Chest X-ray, PA view. Patient: 49 years old, sex M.
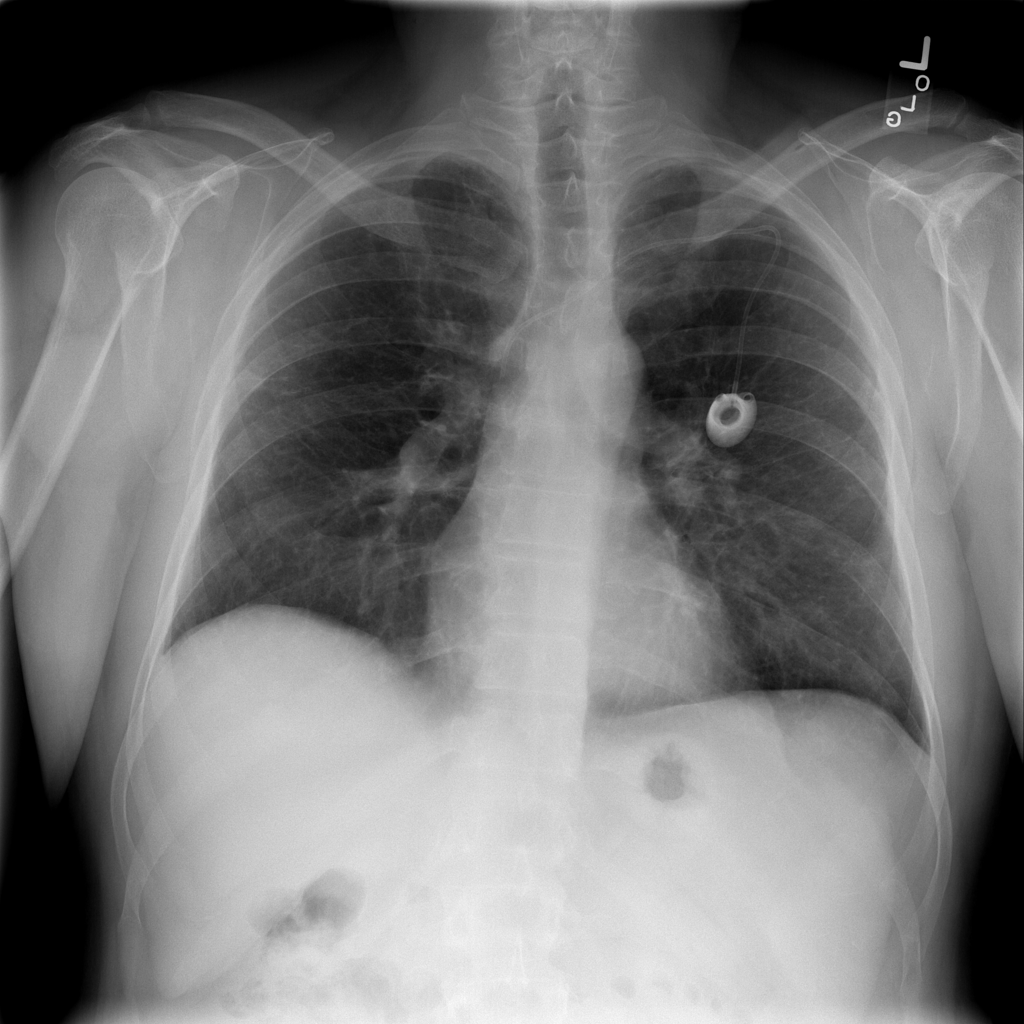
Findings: No Finding